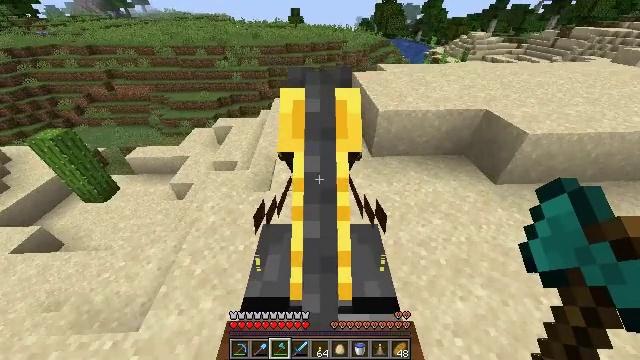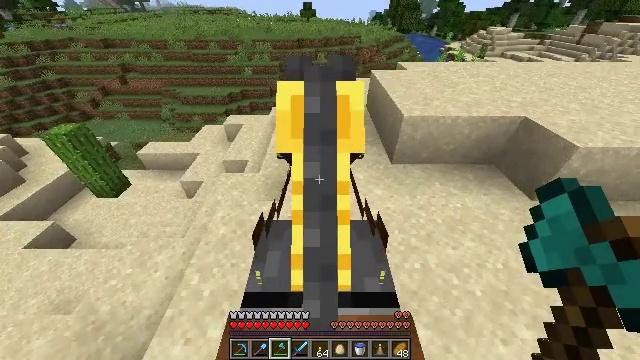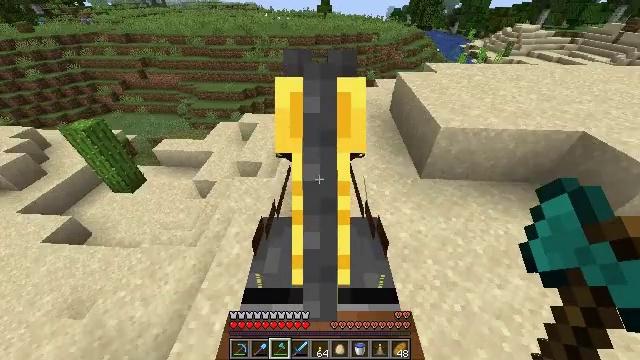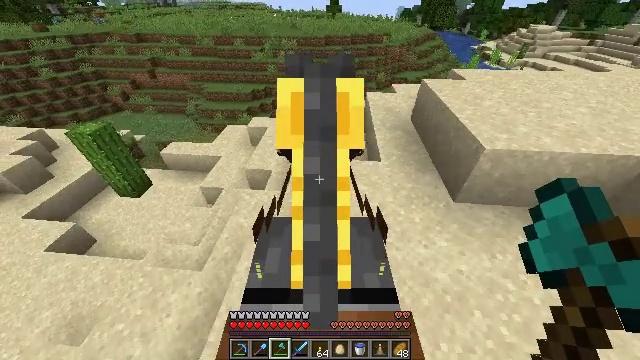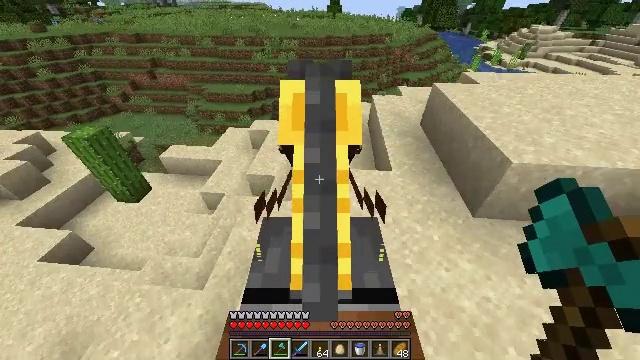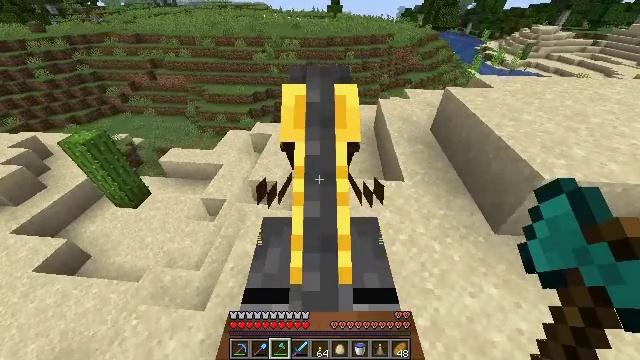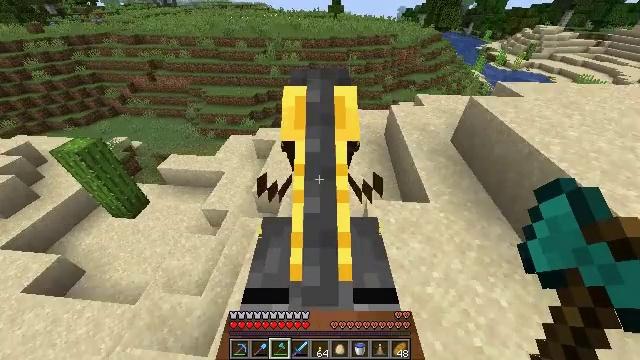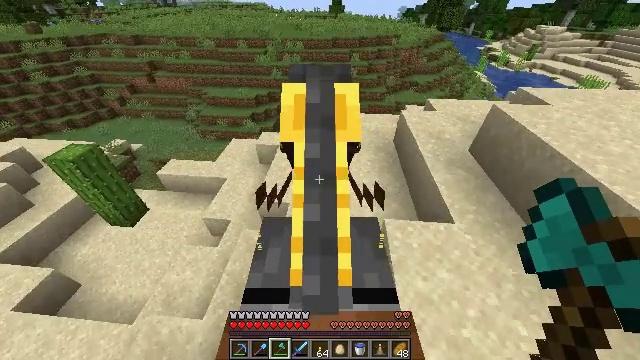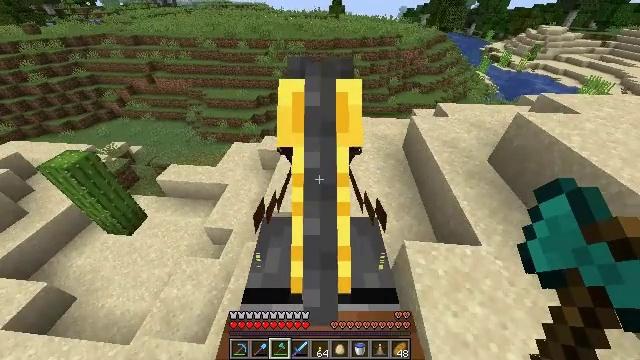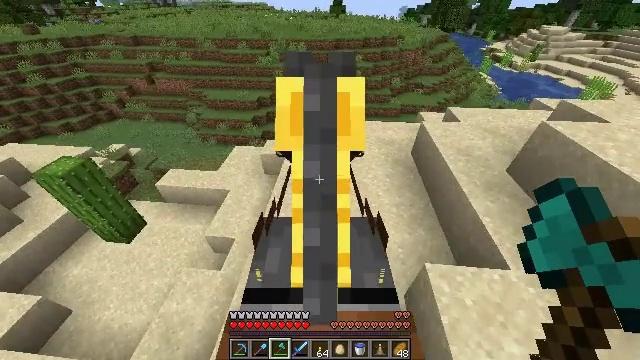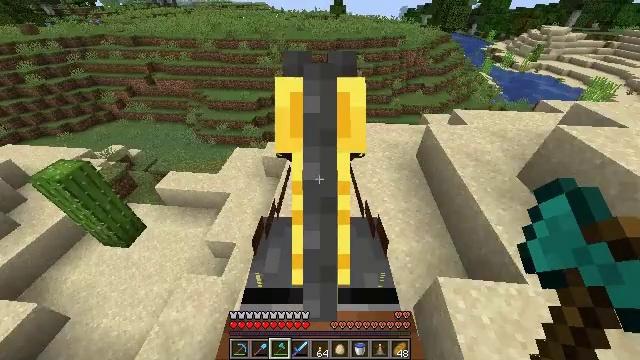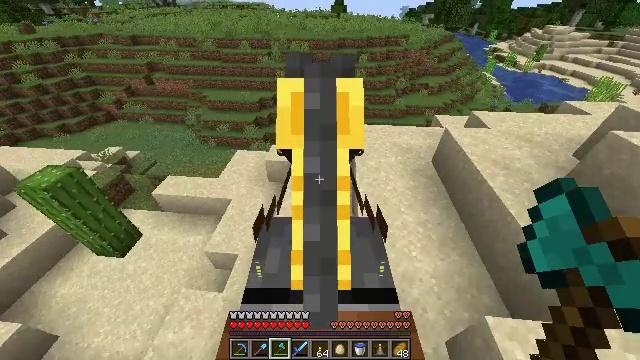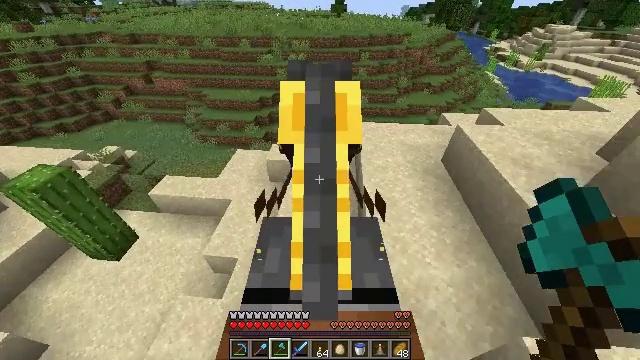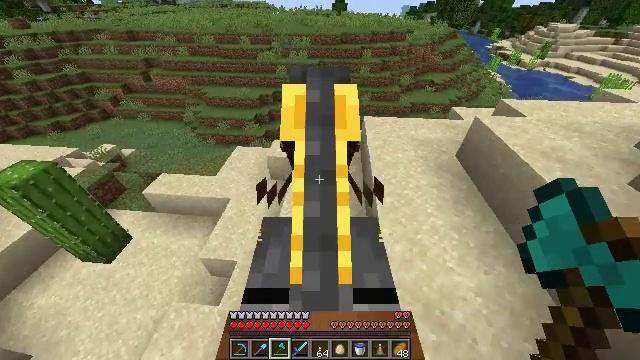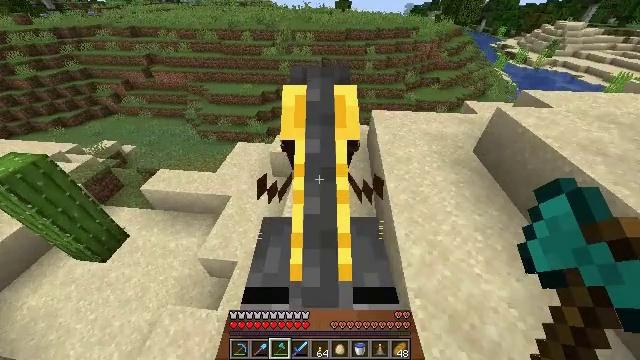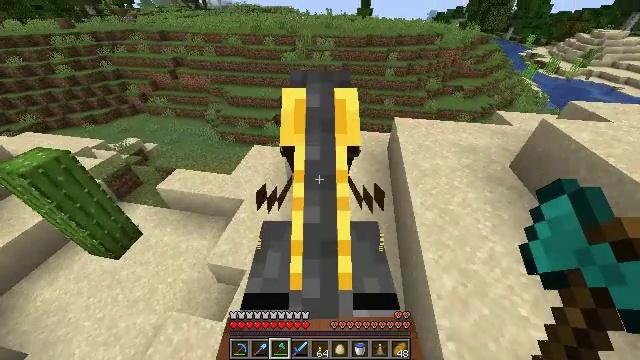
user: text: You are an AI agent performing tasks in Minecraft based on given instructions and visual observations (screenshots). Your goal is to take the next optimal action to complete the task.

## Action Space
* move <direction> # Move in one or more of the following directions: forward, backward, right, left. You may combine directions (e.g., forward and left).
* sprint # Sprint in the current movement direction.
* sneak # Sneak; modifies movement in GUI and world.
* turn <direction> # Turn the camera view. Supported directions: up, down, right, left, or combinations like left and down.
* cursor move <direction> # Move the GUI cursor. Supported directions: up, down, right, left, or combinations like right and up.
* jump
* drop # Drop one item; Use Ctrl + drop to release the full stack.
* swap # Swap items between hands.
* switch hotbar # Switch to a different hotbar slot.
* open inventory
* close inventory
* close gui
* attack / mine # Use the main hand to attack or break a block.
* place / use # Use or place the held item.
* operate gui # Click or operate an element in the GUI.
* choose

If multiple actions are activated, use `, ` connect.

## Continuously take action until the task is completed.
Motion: motion action
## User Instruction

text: Break the sandstone to collect.
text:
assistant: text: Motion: move forward and move left, sprint, turn left and down
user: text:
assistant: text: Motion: move forward and move left, sprint, turn left
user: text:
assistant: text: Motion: move forward and move left, sprint
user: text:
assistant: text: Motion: move forward and move left, sprint
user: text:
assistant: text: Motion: move forward and move left, sprint
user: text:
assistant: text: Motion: move forward and move left, sprint
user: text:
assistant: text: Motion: move forward and move left, sprint
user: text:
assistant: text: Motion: move forward and move left, sprint
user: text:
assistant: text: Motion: move forward and move left, sprint
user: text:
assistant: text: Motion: move forward and move left, sprint
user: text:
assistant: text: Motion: move forward and move left, sprint
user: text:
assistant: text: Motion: move forward and move left, sprint
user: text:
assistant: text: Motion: move forward and move left, sprint
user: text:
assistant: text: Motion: move forward, sprint, turn left
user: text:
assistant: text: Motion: move forward, sprint, turn left and up
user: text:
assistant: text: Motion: move forward, sprint, turn left and up
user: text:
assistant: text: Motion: move forward, sprint, turn left and up
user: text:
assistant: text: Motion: move forward, sprint, turn left and up
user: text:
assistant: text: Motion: move forward, sprint, turn left
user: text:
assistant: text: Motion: move forward, sprint, turn left and down
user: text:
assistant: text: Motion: move forward, sprint, turn left and down
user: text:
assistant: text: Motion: move forward, sprint, turn left and down
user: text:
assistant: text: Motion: move forward, sprint, turn down
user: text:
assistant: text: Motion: move forward, sprint, turn down
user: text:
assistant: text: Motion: move forward, sprint, turn down
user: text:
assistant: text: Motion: move forward, sprint, turn down
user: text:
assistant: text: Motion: move forward, sprint
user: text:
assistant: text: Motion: move forward, sprint
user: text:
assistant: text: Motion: move forward, sprint
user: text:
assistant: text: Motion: move forward, sprint